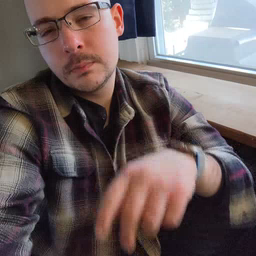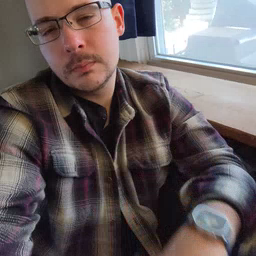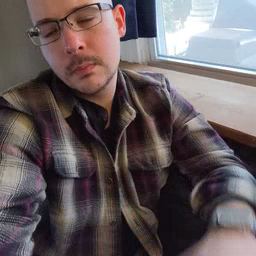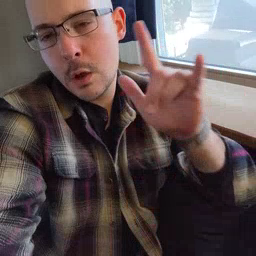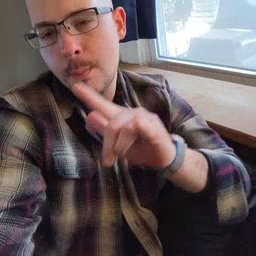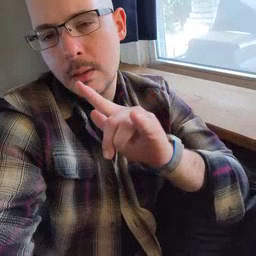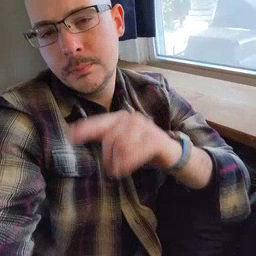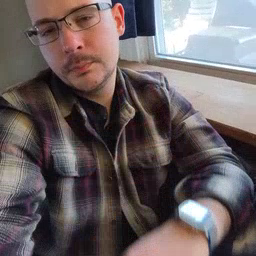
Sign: airplane